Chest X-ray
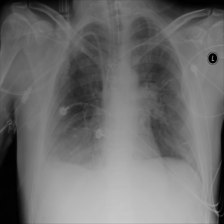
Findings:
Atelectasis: negative
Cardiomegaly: negative
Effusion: negative
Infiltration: negative
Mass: positive
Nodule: negative
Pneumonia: negative
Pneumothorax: negative
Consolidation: negative
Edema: negative
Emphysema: negative
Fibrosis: negative
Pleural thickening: negative
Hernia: negative